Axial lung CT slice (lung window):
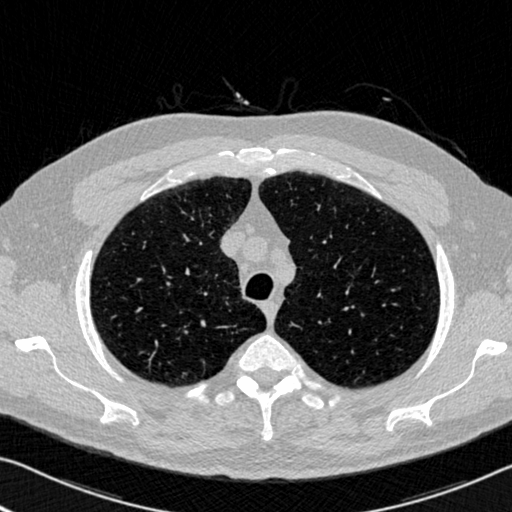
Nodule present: no